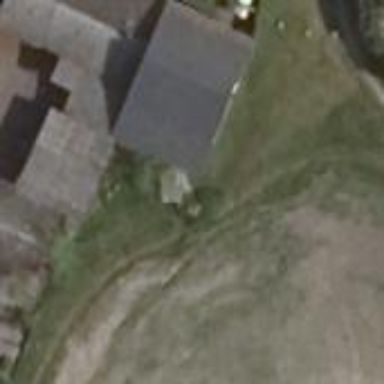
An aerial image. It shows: Farm auxiliary building with gabled roof.